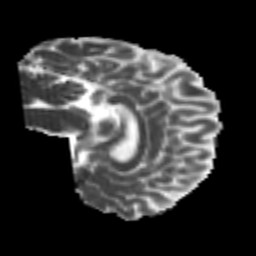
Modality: MD
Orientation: sagittal
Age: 26
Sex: male
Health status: healthy
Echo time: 0.074 s